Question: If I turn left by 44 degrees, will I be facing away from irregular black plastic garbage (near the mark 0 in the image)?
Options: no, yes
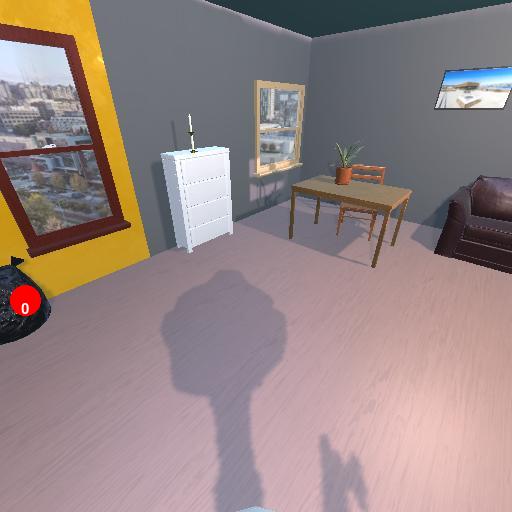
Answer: no